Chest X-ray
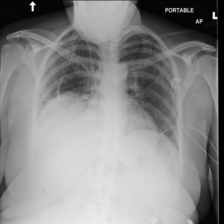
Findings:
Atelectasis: positive
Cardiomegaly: negative
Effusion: negative
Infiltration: negative
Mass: negative
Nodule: negative
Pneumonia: negative
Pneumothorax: negative
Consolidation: negative
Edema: negative
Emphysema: negative
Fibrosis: negative
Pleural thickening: negative
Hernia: negative